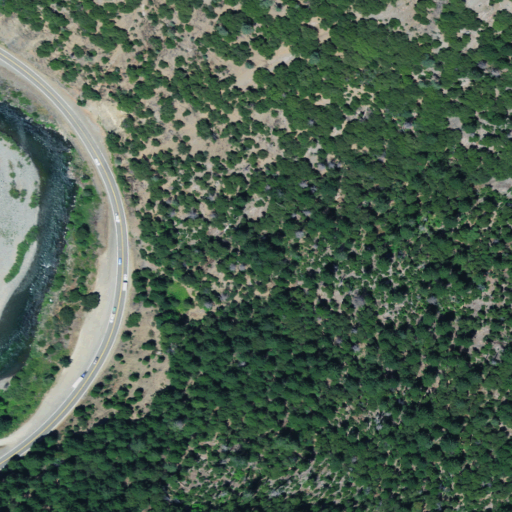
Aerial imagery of bar in California named French Bar containing evergreen forest, shrub, low intensity development, medium intensity development, open development, open water, and high intensity development